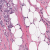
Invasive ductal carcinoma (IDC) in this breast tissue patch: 1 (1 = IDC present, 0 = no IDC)